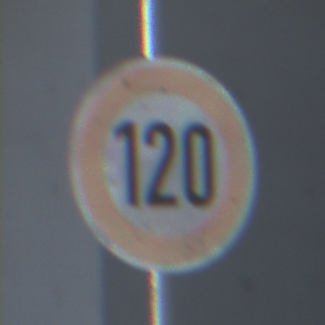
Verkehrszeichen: Geschwindigkeit120
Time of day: MorningAfternoon
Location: Outdoor (Urban)
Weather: PartlyCloudy
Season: NotSpecified
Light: Natural